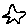
Label: star